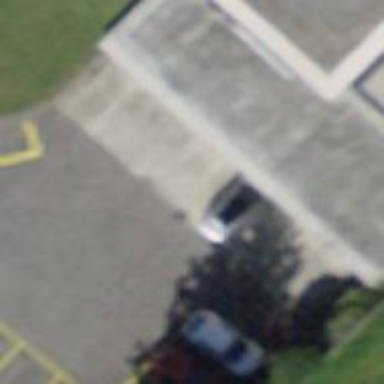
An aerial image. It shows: Group of garages.